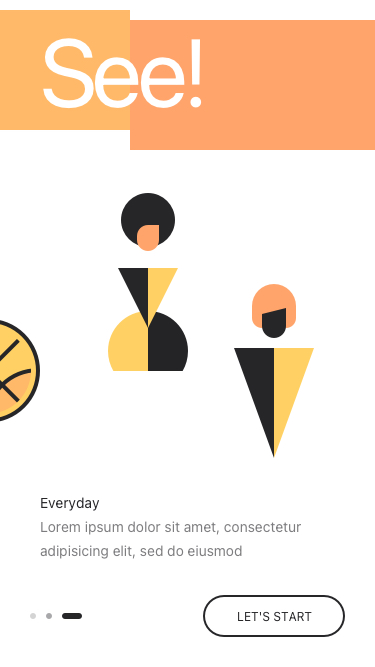
Text in this UI design:
Lorem ipsum dolor sit amet, consectetur adipisicing elit, sed do eiusmod
Everyday
See!